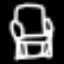
Label: chair